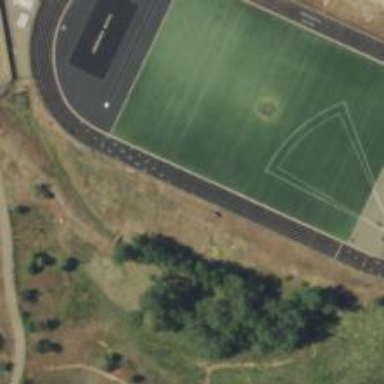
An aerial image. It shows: Track in leisure land.